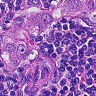
Metastatic tissue present: yes